Interaction volume radius: 10 \u00c5
Interaction volume height: 10 \u00c5
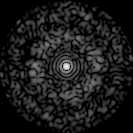
Disorder parameter: 0.8243